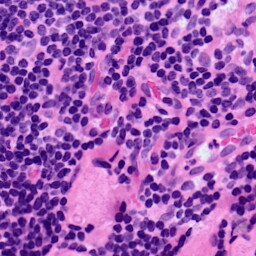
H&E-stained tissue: LymphNode